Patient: sex F, age 48
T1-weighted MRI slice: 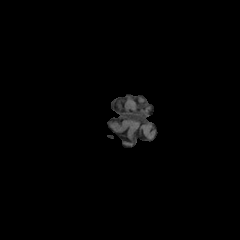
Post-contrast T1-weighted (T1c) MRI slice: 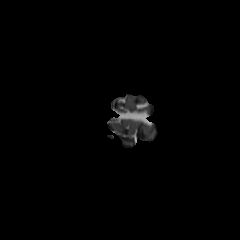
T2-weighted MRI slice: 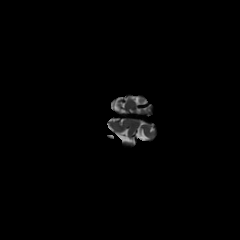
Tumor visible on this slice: no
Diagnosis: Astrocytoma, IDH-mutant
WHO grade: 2